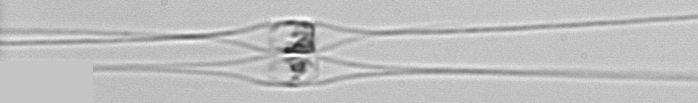
Label: Chaetoceros_danicus